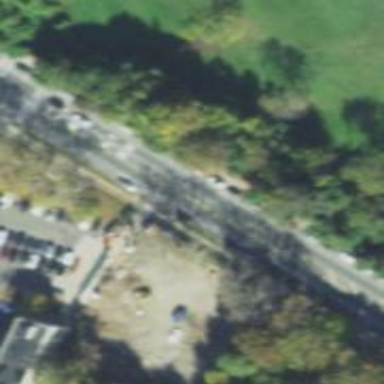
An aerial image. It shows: Secondary road with asphalt surface.